Field crop: tomato
Growth stage: 2
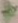
Species: solanum